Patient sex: M
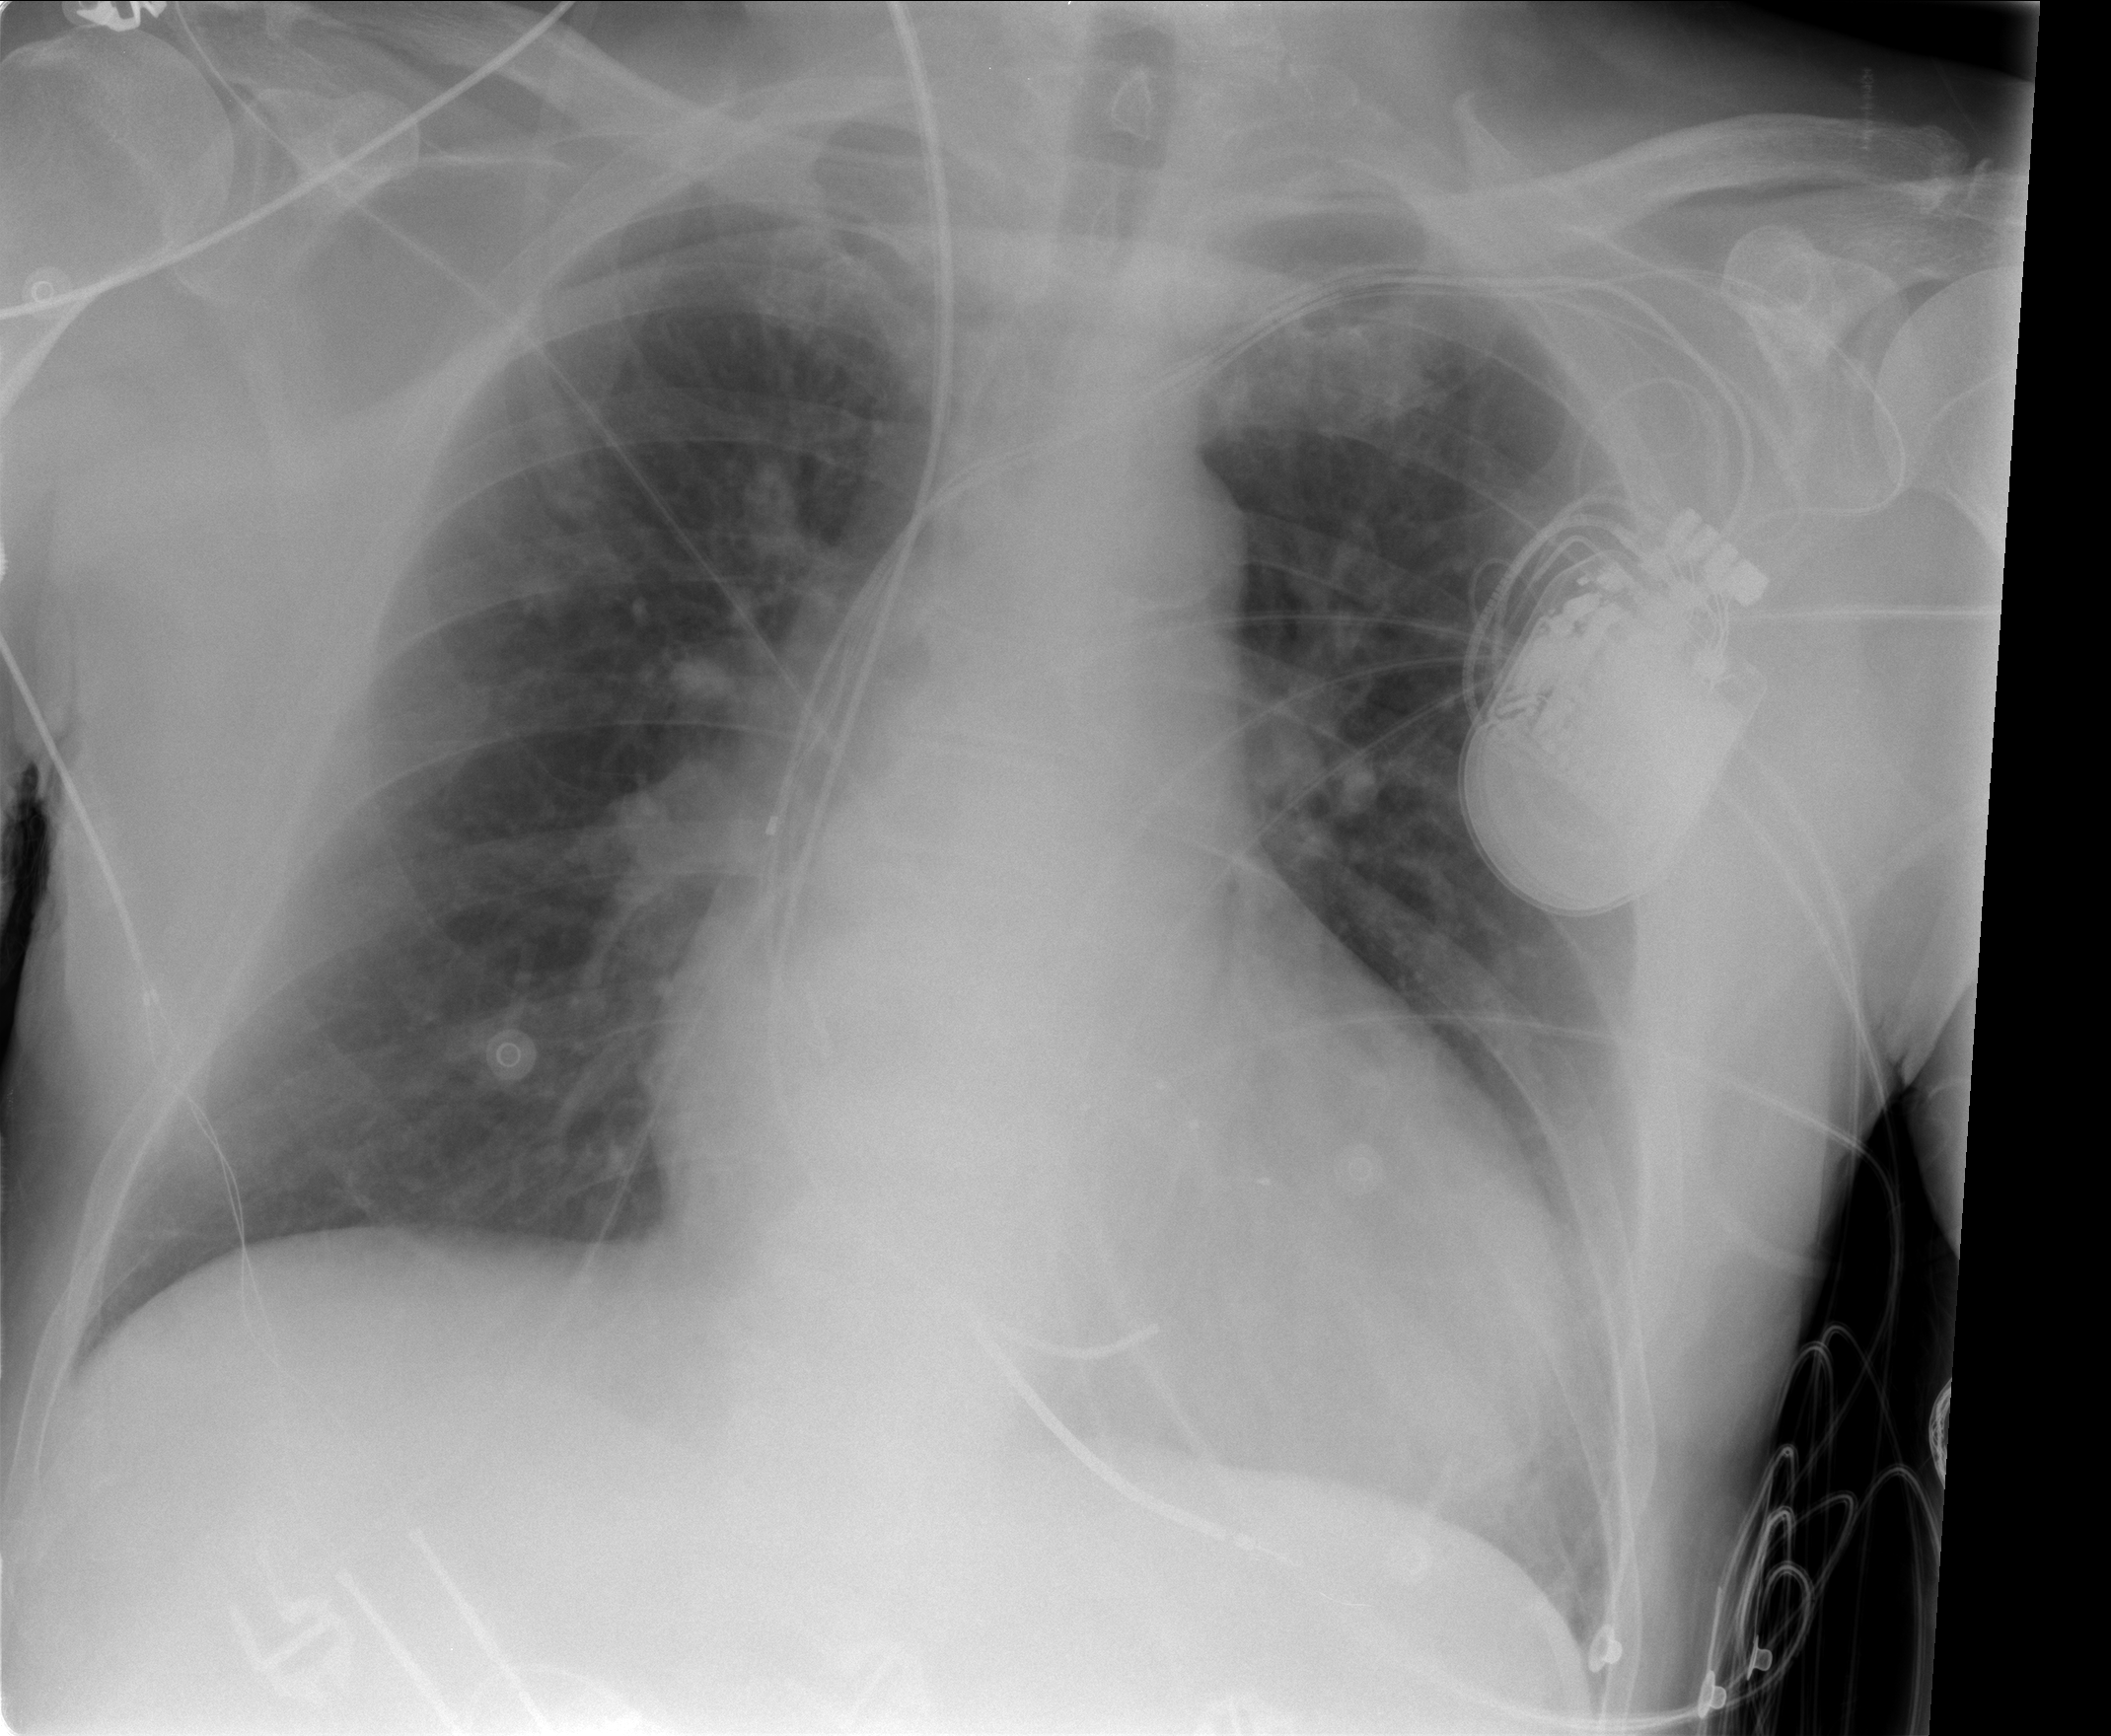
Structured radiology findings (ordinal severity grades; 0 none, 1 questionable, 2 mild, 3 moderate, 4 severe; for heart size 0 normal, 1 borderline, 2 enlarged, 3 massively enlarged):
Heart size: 2
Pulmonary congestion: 1
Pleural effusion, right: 1
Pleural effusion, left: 0
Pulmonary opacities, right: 0
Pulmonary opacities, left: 0
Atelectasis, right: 0
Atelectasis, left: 0